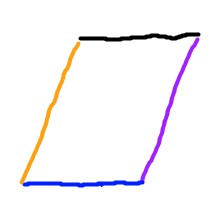
Shape: parallelogram